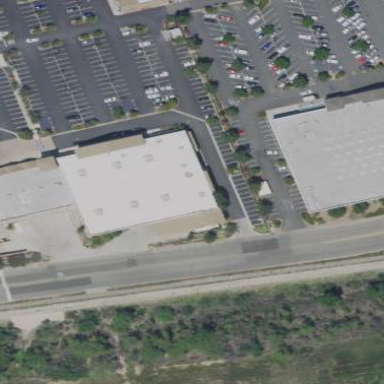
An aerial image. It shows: Retail building.